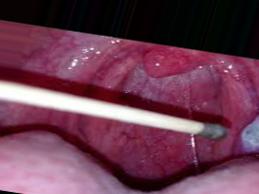
Condition: Mouth Ulcer